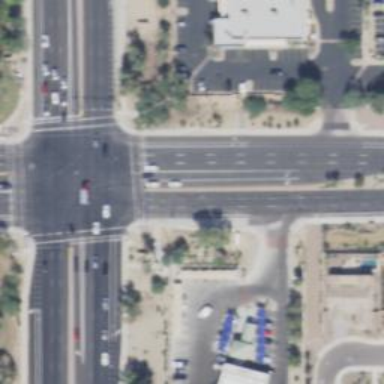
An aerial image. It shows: Solid stop line on the road marking.